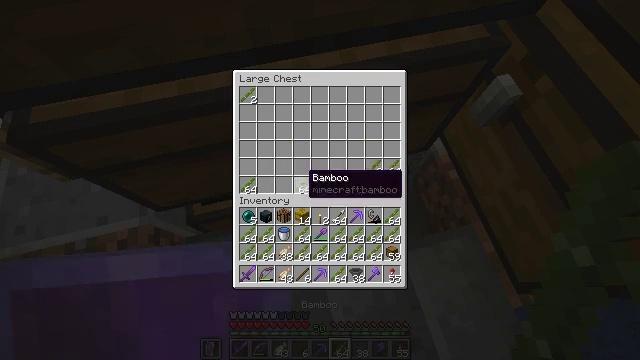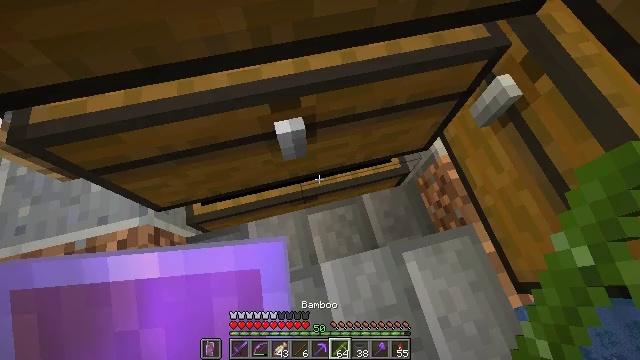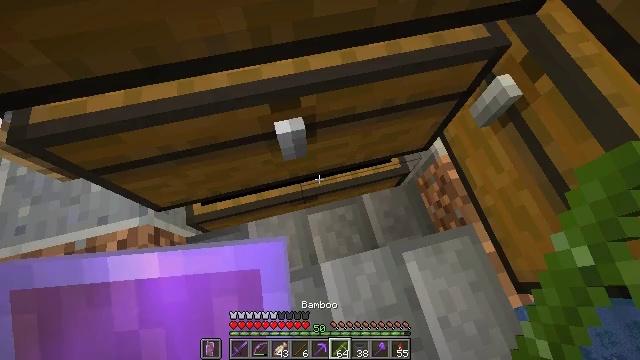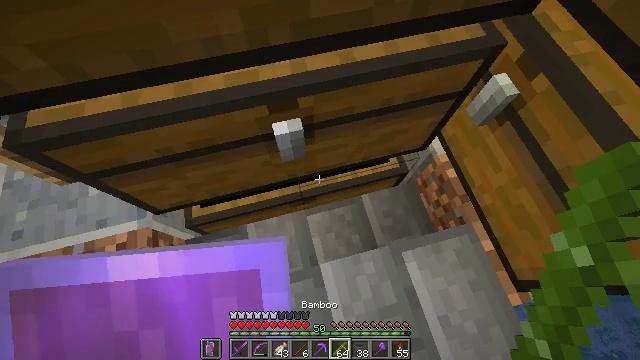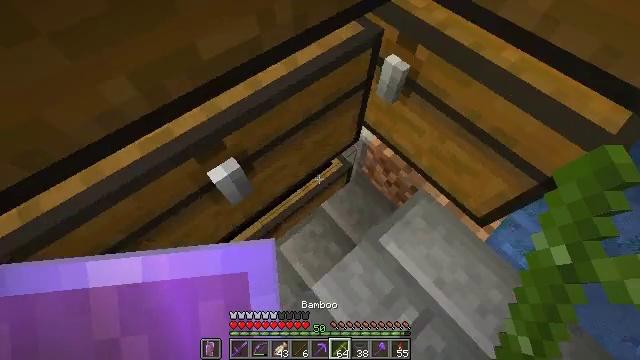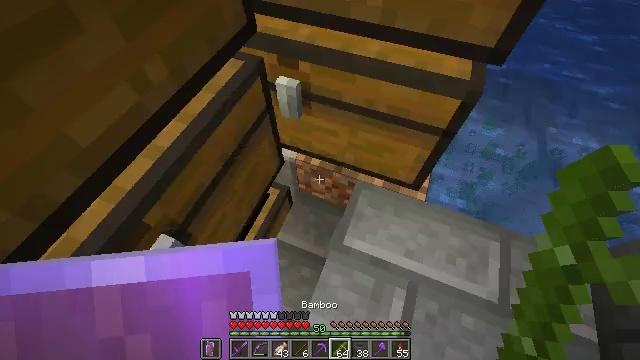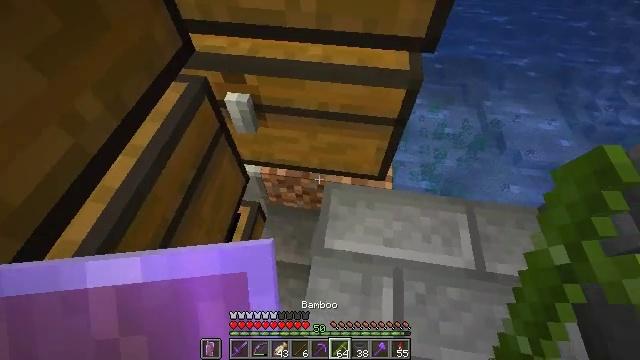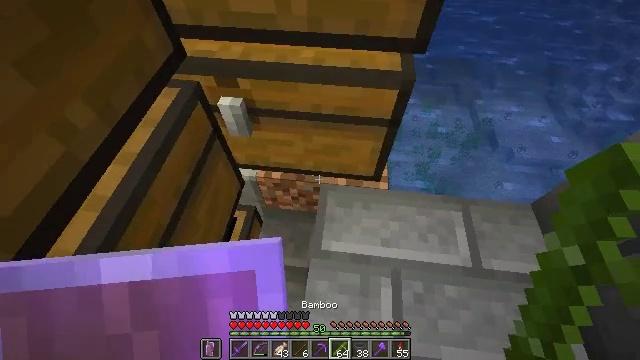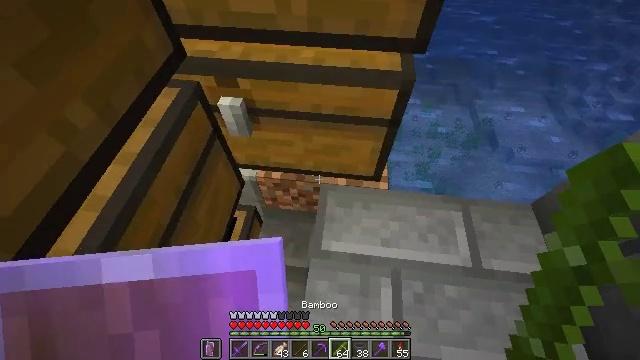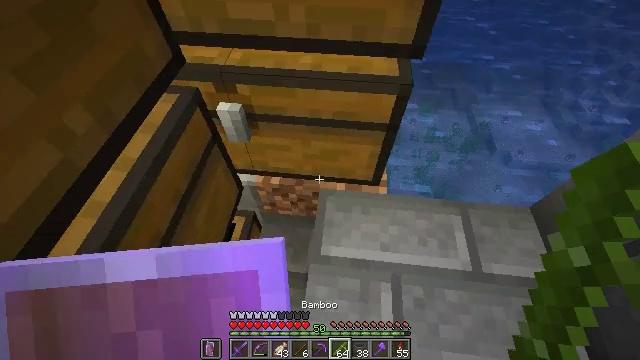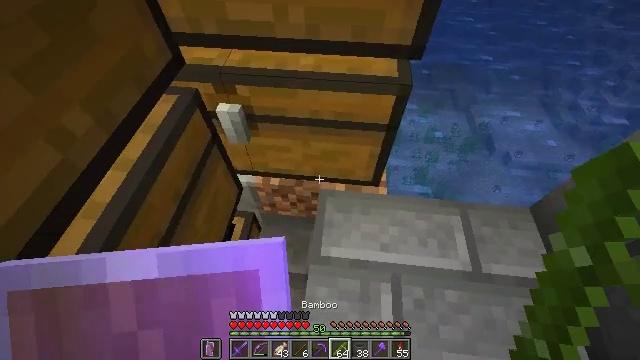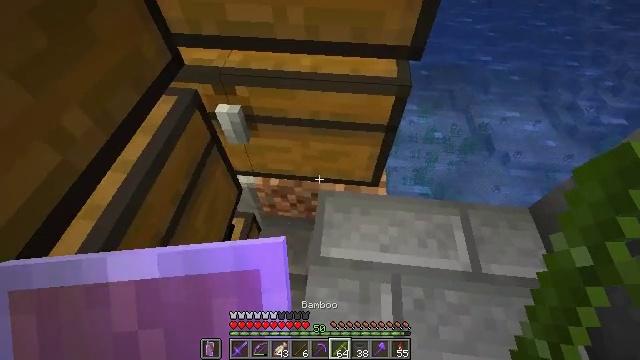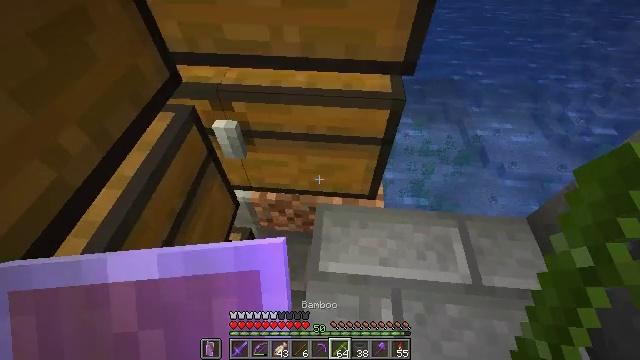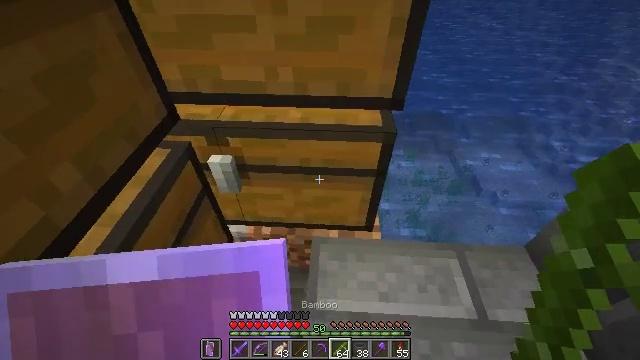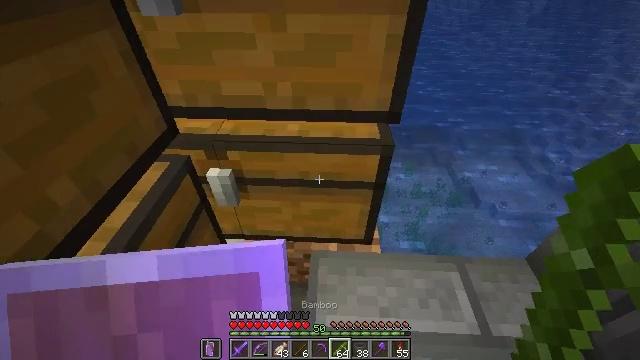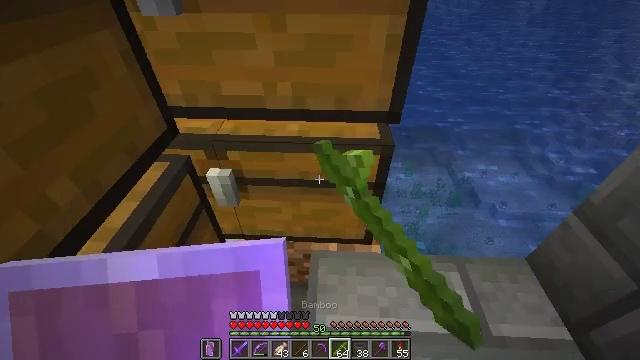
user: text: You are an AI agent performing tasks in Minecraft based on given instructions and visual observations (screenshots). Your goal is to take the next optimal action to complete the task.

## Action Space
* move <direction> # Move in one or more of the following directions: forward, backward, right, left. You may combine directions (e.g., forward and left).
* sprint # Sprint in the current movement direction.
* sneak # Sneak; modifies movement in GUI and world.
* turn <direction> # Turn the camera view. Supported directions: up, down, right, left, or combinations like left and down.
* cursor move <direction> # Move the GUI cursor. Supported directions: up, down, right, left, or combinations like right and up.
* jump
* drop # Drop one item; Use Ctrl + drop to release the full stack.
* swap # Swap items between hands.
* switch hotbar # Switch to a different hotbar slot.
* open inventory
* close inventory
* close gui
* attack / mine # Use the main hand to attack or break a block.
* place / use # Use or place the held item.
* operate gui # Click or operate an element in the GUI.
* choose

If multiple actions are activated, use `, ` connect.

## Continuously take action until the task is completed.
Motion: motion action
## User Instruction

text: Attack the chest to pick it up.
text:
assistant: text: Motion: no_op
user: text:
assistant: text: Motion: no_op
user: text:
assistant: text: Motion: no_op
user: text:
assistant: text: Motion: turn right and up
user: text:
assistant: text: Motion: turn right and up
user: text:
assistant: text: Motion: turn right and up
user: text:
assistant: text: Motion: turn right
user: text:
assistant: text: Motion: no_op
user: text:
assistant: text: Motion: turn up
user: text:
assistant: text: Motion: no_op
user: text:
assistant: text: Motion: no_op
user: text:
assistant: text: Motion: turn right and up
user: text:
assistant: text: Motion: turn right and up
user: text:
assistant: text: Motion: turn up, use / place
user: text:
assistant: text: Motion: use / place
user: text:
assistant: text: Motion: use / place
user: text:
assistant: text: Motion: use / place
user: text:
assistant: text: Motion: no_op
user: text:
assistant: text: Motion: no_op
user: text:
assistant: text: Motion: no_op
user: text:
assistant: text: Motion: no_op
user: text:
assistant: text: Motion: no_op
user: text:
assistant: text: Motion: turn down
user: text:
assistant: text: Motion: turn down
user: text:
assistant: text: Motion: turn down
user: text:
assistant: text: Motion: turn down
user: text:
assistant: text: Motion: turn down
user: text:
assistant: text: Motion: no_op
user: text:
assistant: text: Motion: no_op
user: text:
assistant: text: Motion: no_op